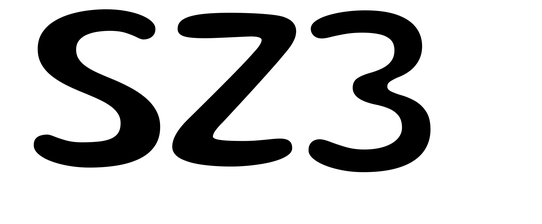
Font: Gluten_Regular